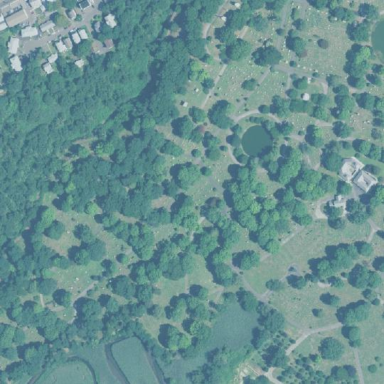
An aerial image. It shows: Cemetery.